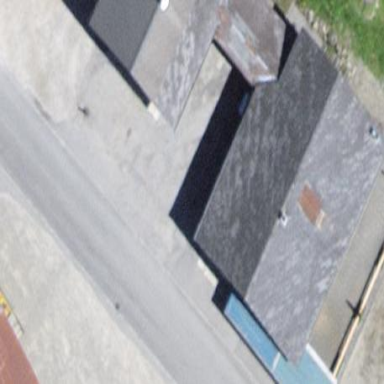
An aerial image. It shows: Building.